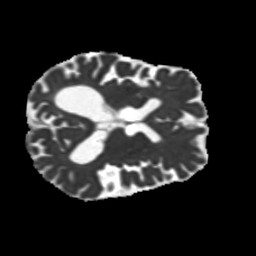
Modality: MD
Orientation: axial
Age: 75
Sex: male
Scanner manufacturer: siemens
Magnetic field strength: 3 T
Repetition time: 5.25 s
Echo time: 0.08 s